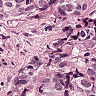
Metastatic tissue present: yes